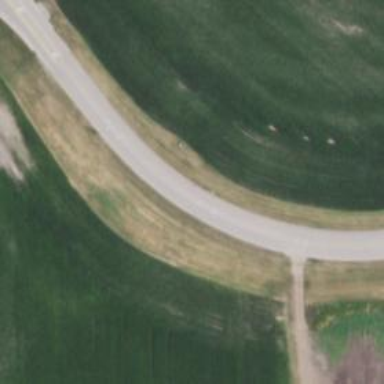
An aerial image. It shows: Road with left marking.